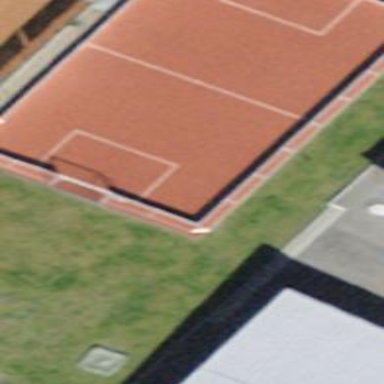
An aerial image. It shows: Tennis court on pitch.